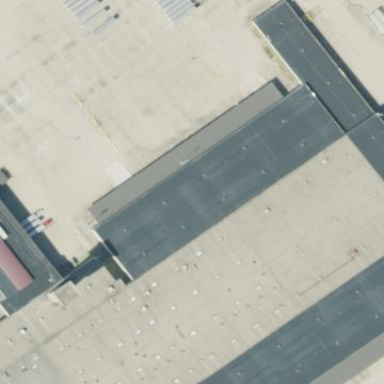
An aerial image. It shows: View of roof of building.